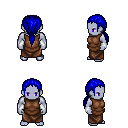
a pixel art fantasy rpg character, male body template, dark elf, purple skin, brown tunic, robe skirt, blue ponytail hairstyle, white cloth bracers, four views (front, back, left, right), 2x2 character sprite sheet, small pixel art, hard edges, no anti-aliasing